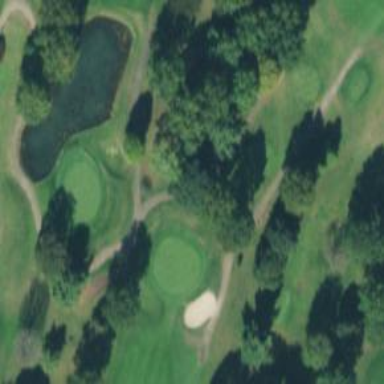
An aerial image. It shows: Path for both roads and golfers.